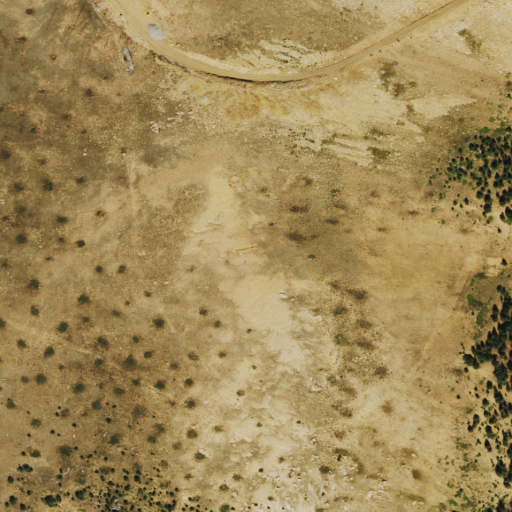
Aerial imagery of cliff(s) in Colorado named Windy Point containing grassland, shrub, evergreen forest, and barren land